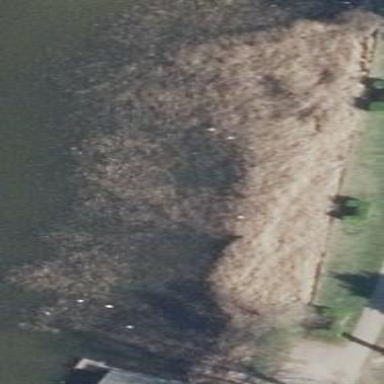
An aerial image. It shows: Reedbed in wetland area.